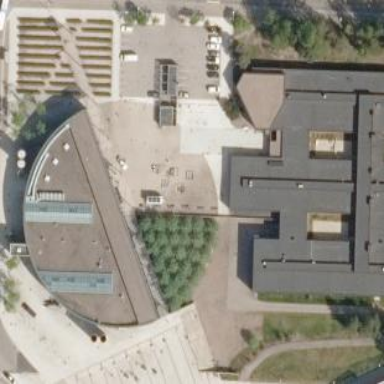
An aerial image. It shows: Public building that serves as arts centre.